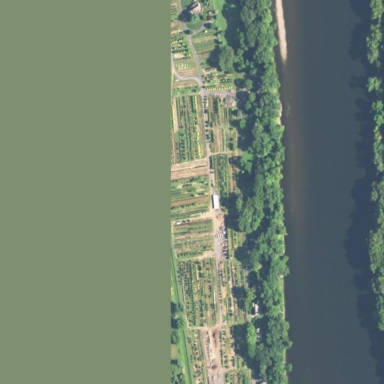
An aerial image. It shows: Plant nursery area.